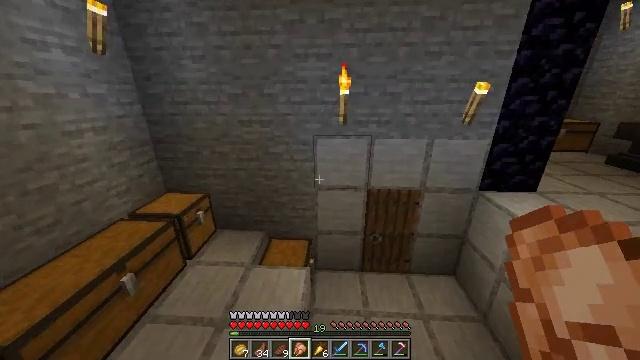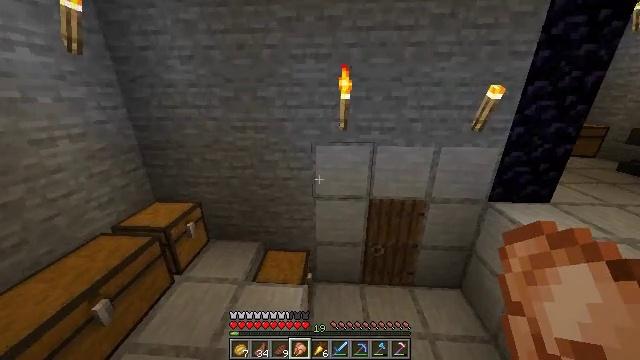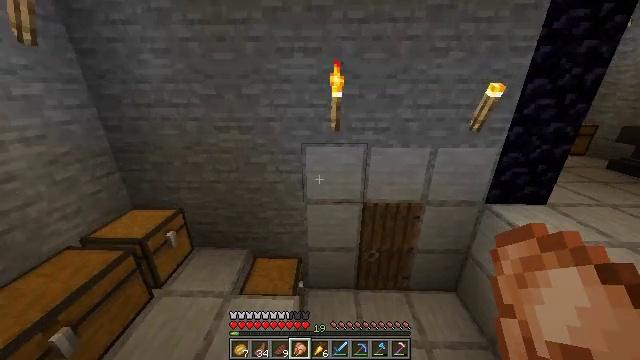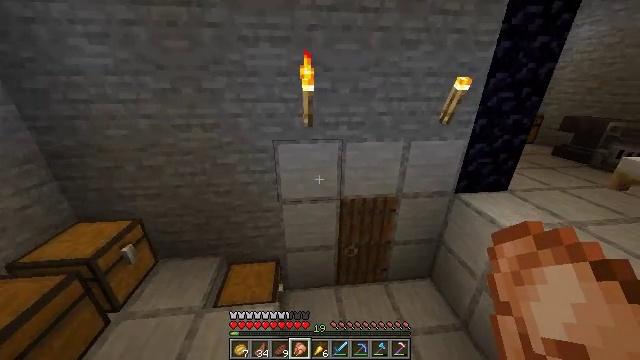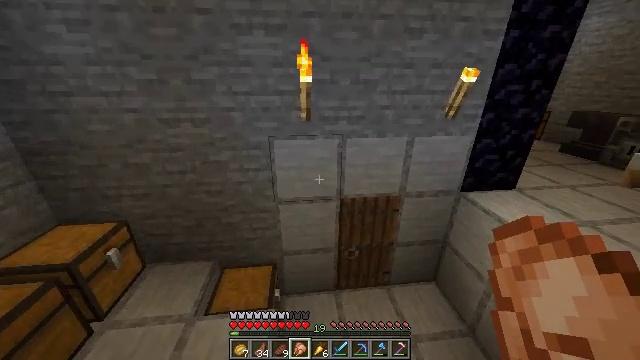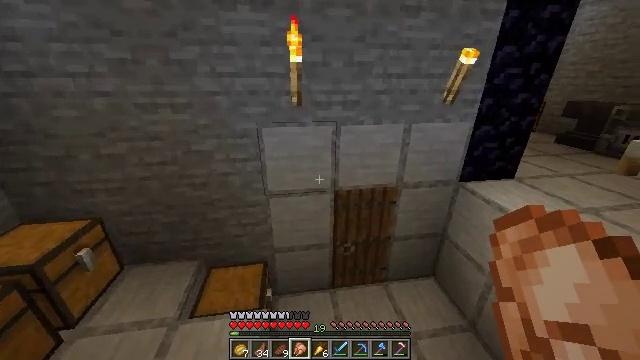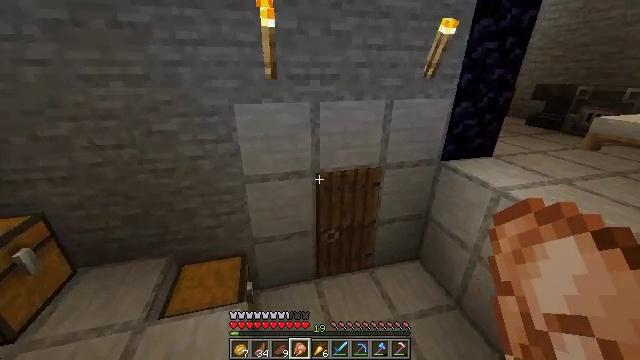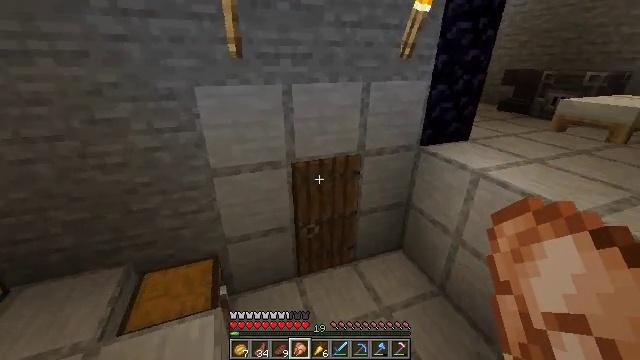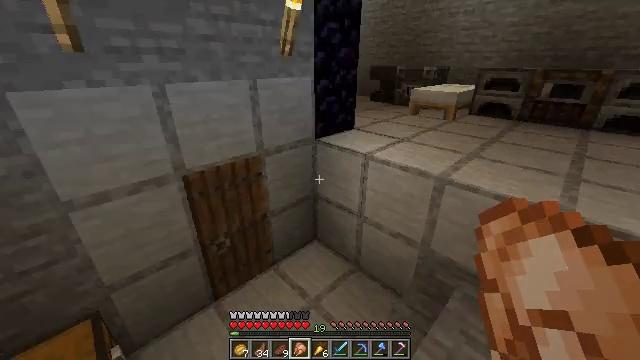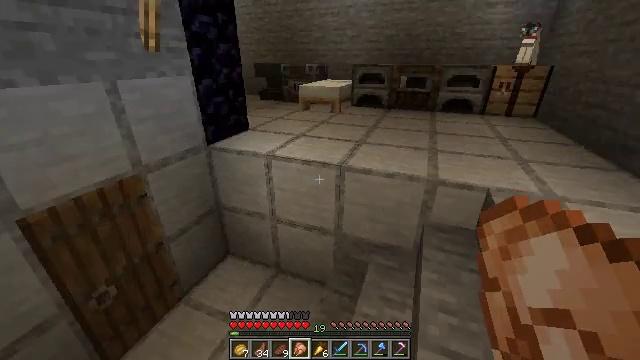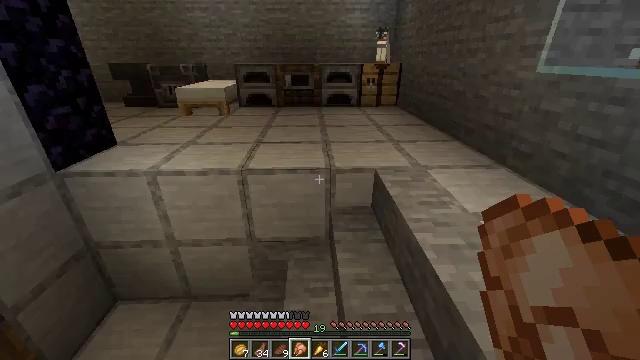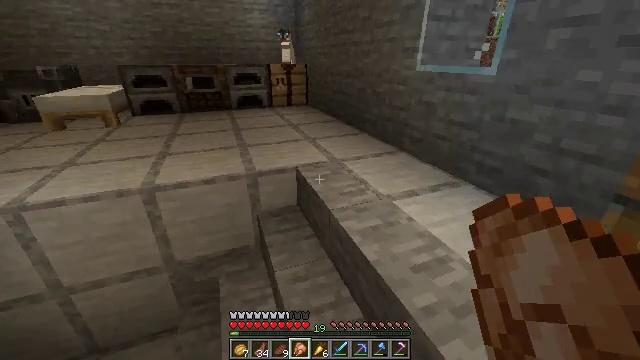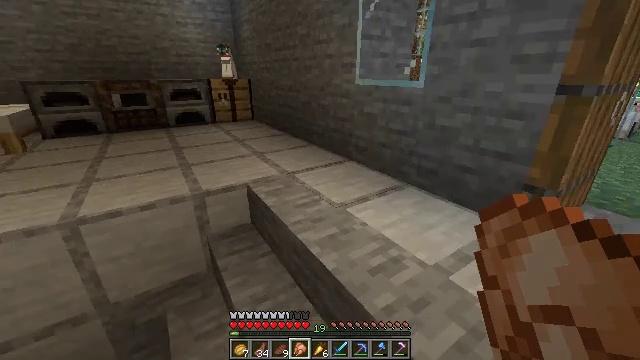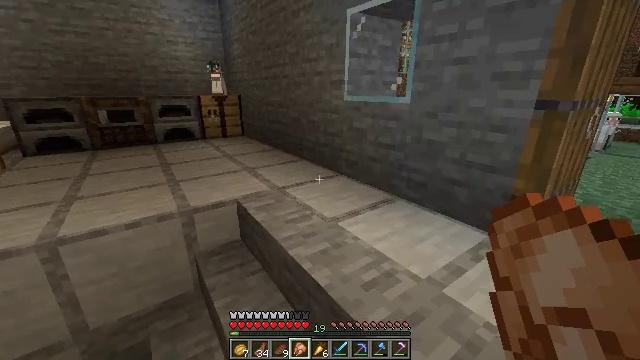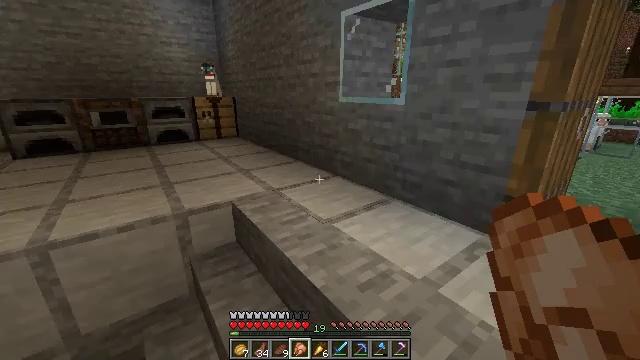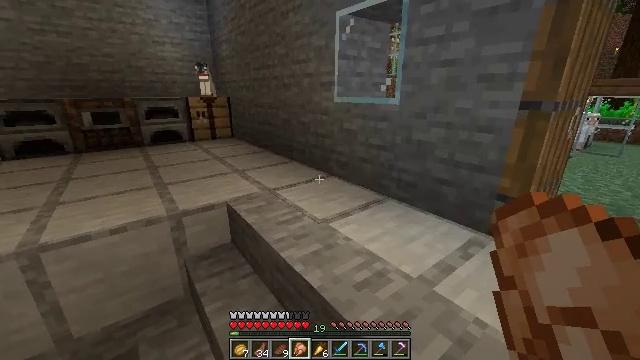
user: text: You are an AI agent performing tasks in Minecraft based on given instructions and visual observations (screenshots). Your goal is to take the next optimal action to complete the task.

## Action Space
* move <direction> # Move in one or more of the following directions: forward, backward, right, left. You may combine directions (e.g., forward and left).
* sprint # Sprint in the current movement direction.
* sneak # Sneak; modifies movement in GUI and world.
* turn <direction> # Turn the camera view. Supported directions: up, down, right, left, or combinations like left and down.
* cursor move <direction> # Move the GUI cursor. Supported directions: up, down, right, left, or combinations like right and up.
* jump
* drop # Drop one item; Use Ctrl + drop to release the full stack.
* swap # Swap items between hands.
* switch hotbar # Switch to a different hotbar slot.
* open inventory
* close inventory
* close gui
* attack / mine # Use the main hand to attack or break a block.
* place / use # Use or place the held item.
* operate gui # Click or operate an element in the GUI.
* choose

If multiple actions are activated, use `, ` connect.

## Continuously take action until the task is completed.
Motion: motion action
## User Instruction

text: Harvest wheat from the field.
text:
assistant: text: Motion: move forward
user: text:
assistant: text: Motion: move forward, turn right
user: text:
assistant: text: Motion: turn right and down
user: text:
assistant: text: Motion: no_op
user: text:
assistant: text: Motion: turn right
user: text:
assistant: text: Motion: turn right
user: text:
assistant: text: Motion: turn right
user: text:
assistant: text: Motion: turn right
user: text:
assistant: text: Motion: turn right
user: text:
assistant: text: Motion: turn right
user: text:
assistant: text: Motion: turn right
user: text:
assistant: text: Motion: turn right and up
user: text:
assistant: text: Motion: turn right and up
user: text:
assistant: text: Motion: turn right
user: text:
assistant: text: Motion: turn right
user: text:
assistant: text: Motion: no_op
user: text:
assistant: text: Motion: move forward
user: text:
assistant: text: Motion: move forward
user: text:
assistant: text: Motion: move forward, turn left
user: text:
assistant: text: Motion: move forward and move right, turn left and down
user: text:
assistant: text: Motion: move forward and move right, turn left and down
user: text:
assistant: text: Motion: move forward and move right, turn left and down
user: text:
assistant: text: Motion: move forward and move right, turn left and down
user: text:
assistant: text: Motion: move forward and move right, turn left and down
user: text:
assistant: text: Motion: turn left and down
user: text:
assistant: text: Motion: turn left and down
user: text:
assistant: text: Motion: turn left and down
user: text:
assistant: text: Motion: turn left
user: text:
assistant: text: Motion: move left
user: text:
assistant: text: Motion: move forward and move left